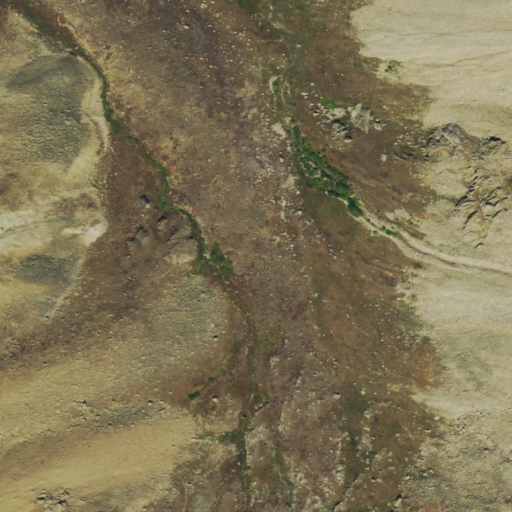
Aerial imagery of depression(s) in Colorado named Empire Amphitheater containing shrub, grassland, and barren land